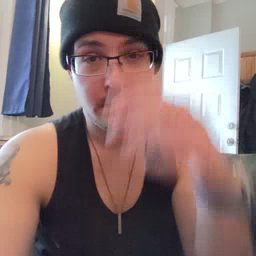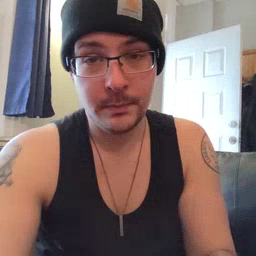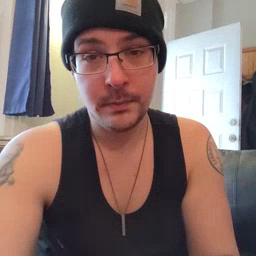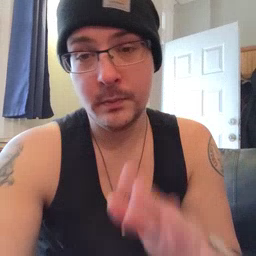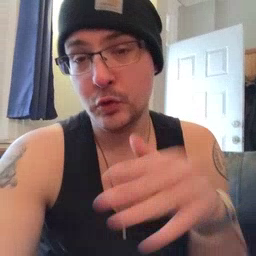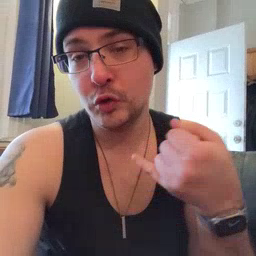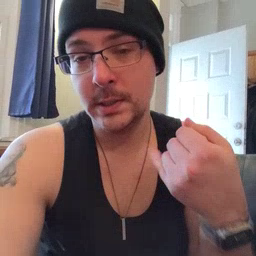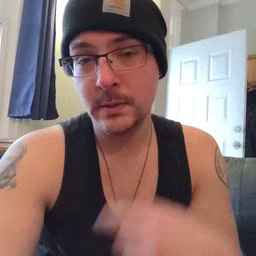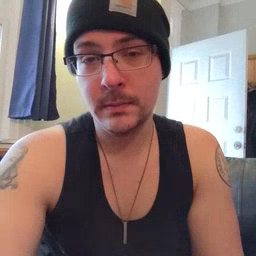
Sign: jeans